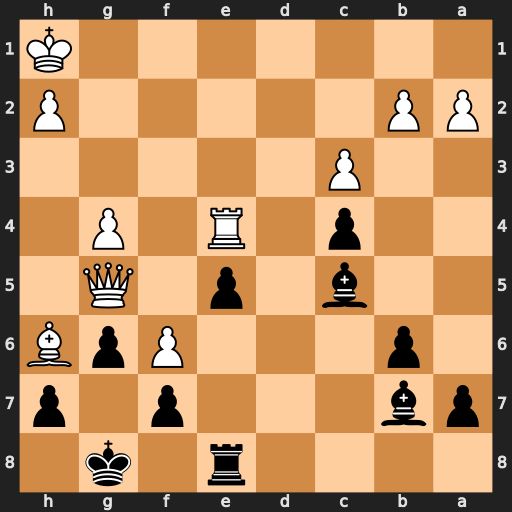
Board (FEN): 4r1k1/pb3p1p/1p3PpB/2b1p1Q1/2p1R1P1/2P5/PP5P/7K
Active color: b
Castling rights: -
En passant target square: -
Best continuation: Bxe4#